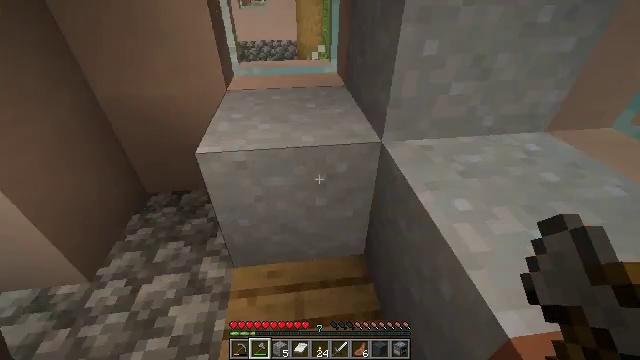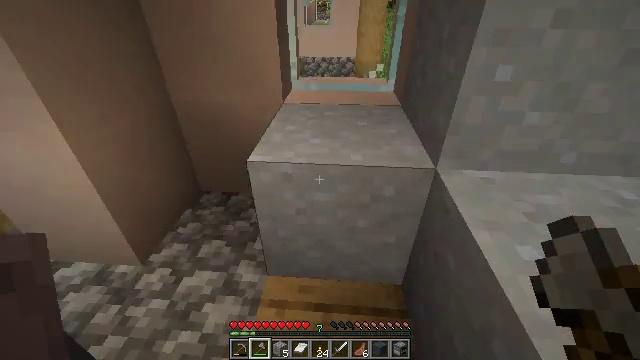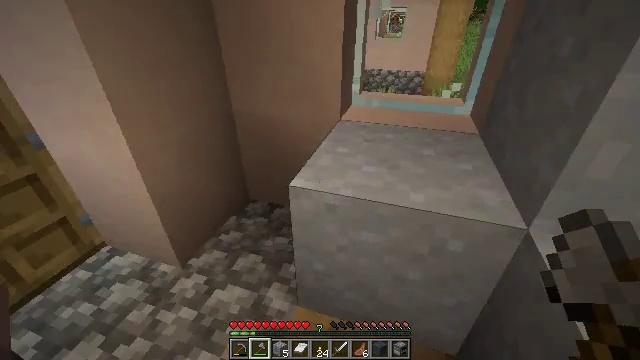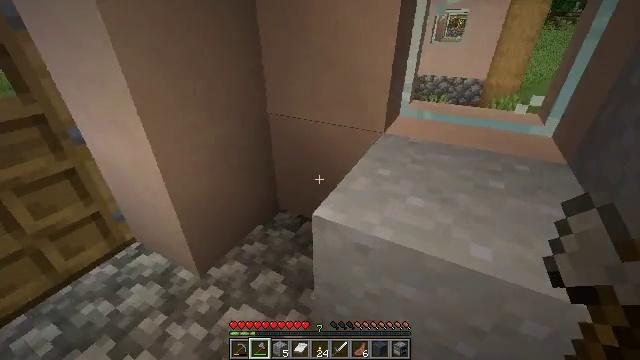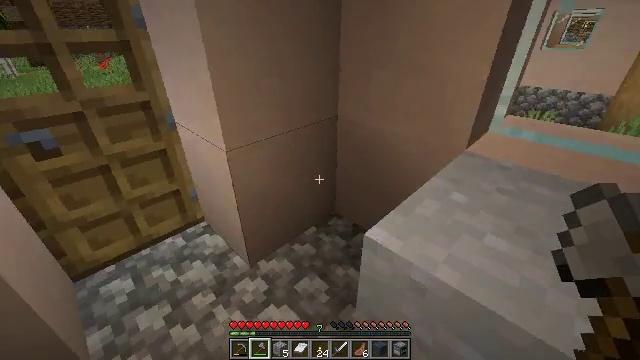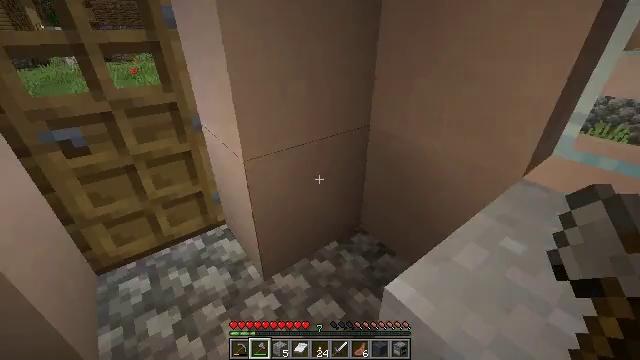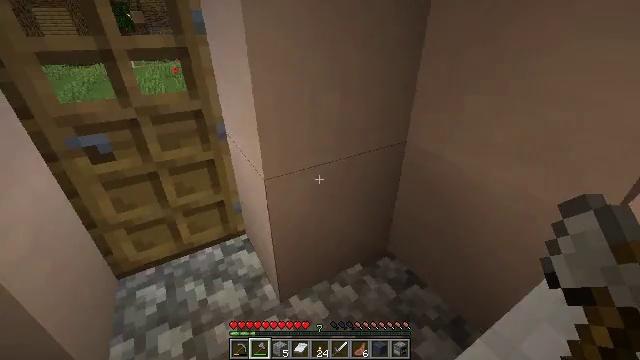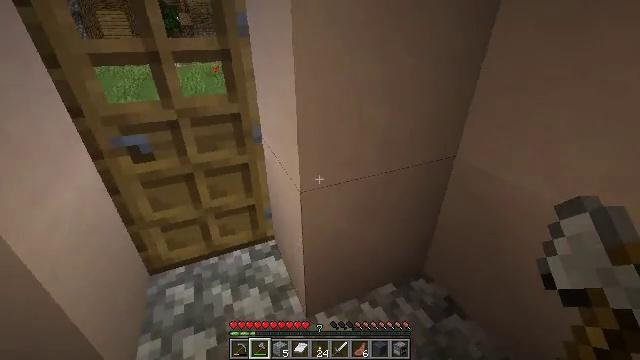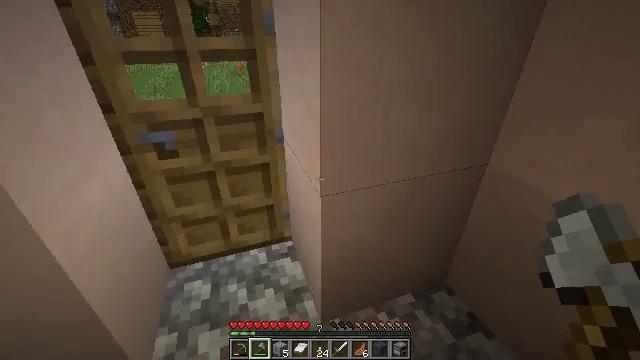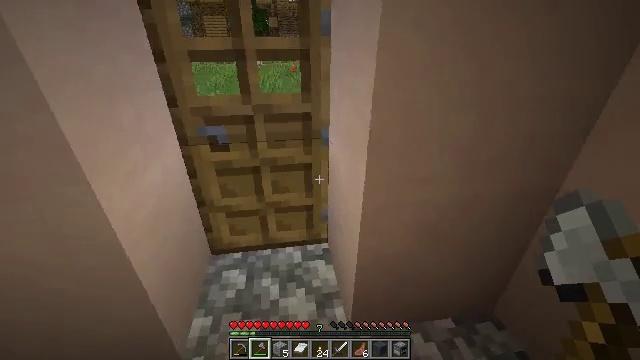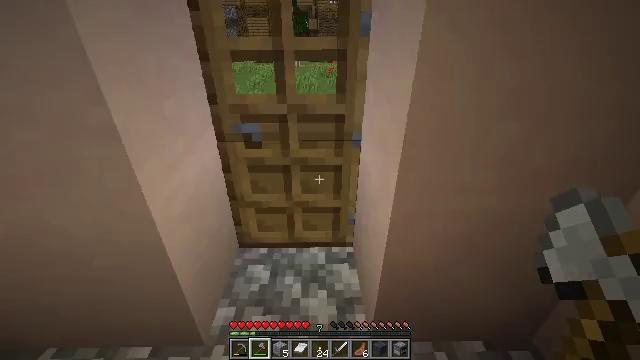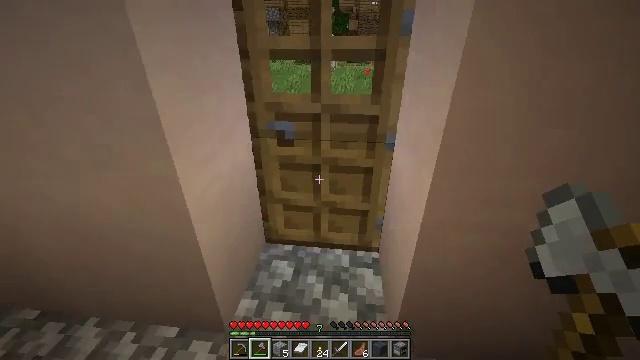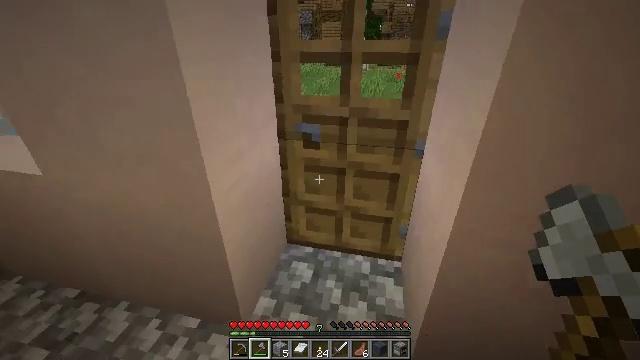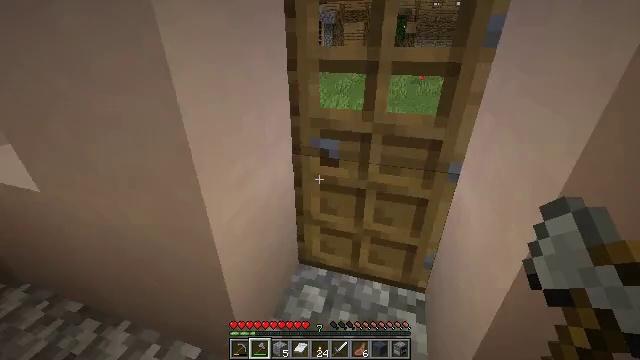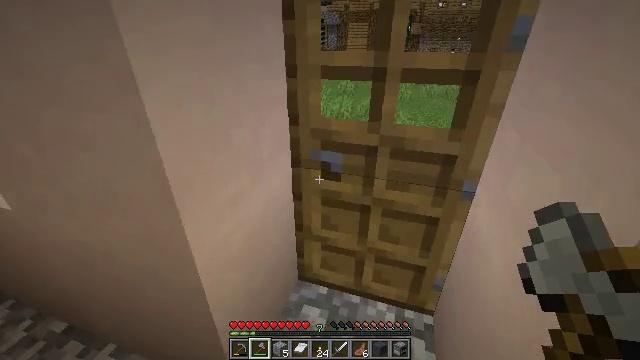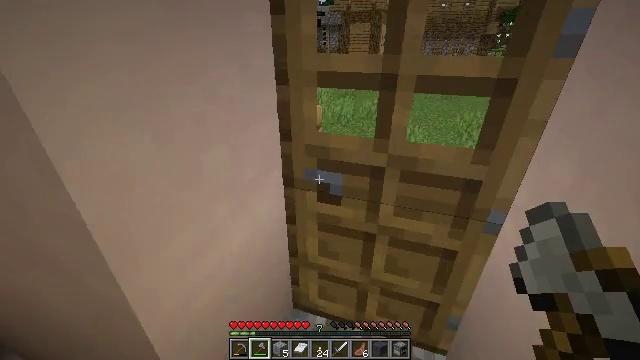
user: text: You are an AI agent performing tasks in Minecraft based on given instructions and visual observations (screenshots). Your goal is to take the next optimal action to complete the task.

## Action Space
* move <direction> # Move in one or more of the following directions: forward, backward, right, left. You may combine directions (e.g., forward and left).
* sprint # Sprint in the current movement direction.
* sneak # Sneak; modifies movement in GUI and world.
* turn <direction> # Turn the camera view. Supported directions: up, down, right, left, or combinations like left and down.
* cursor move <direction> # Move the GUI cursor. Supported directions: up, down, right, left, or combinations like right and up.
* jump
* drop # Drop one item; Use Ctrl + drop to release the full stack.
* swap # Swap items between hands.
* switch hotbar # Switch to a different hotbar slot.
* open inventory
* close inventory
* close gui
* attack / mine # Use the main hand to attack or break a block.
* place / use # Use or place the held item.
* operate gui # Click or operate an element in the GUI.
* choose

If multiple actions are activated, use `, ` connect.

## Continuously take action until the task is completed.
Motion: motion action
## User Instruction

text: Mine the clay from the riverbed.
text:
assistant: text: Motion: move forward, turn left and up
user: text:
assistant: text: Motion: move forward, turn left and up
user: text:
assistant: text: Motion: move forward, turn left
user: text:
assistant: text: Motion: move forward, turn left
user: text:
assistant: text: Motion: move forward, turn left
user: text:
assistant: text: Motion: move forward, turn left
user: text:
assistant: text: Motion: turn left
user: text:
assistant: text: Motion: turn left
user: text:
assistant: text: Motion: turn left
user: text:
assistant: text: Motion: turn left
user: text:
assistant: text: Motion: turn left
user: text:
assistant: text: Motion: move forward, turn left
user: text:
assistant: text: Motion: move forward, turn left
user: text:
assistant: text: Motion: move forward
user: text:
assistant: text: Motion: move forward
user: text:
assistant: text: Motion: move forward
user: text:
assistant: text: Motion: move forward
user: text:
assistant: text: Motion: move forward
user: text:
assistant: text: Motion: turn right
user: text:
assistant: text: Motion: turn right
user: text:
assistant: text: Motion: turn right
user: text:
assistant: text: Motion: turn right and down
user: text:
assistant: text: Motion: turn right and down
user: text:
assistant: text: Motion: turn right and down
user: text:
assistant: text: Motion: turn right
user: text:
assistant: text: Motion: turn right and up
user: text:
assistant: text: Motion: move forward
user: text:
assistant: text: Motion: move forward
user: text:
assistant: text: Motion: move forward
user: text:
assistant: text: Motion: move forward